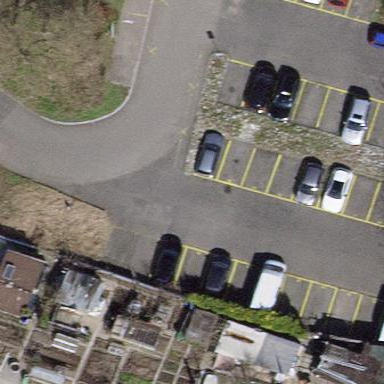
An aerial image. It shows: Street side parking area.